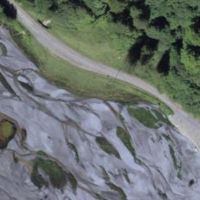
EUNIS habitat code: 24
Species observed at this site:
Colchicum autumnale